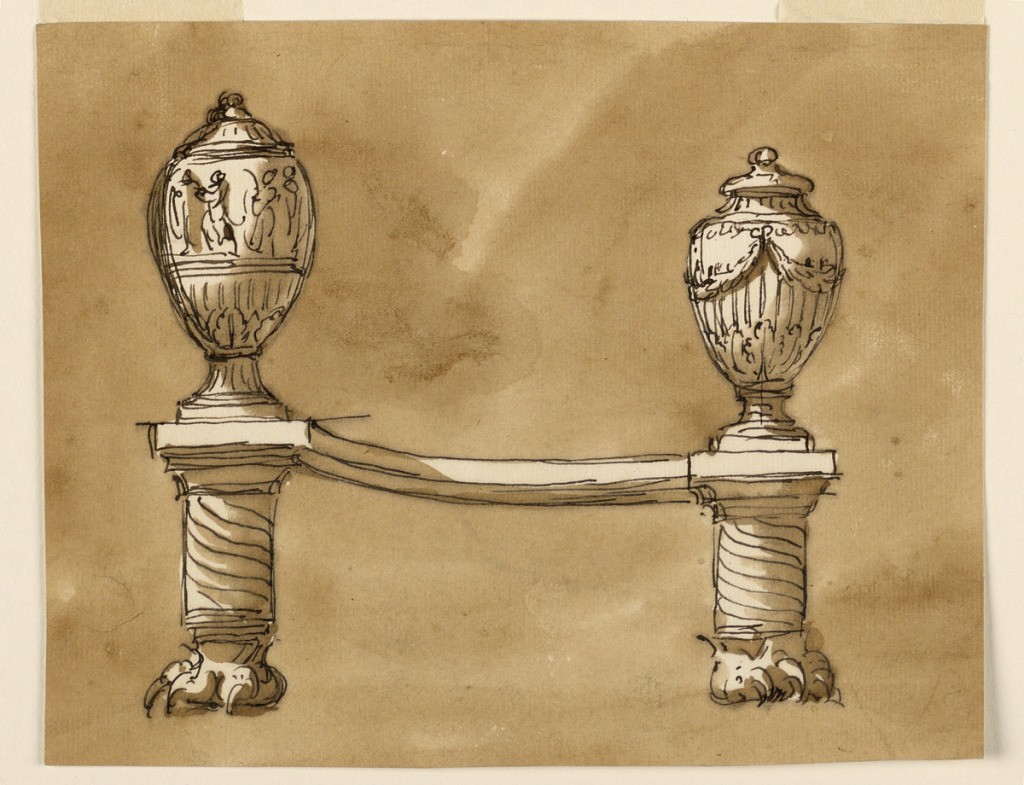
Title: Fireplace fenders
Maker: Giuseppe Barberi, Italian, 1746–1809
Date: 1746–1809
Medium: Pen and brown ink, brush and brown wash on off-white laid paper
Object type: Drawing
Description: Fireplace fenders.